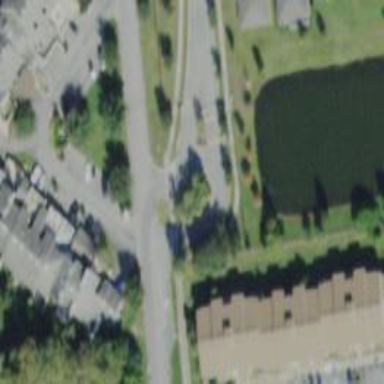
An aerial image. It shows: Residential road with asphalt surface and sidewalk on the left side.